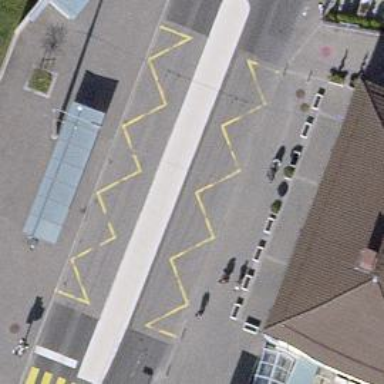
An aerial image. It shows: Trolleybus stop position for public transport.